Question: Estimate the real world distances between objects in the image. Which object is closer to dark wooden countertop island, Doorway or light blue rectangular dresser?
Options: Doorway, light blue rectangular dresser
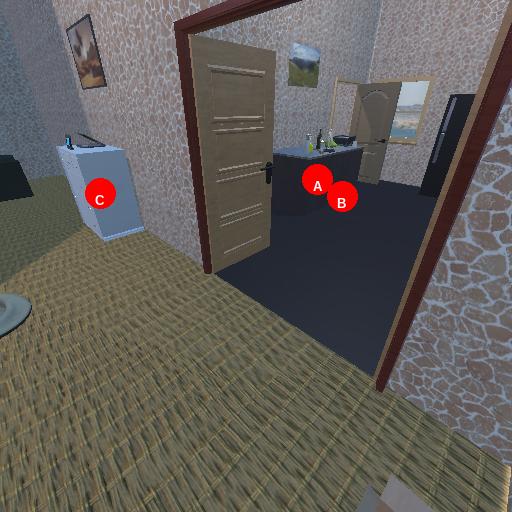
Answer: Doorway